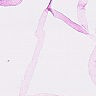
Metastatic tissue present: no